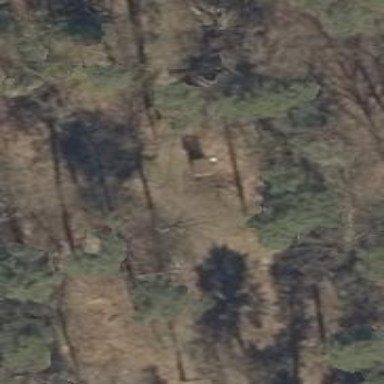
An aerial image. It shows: Shelter that serves as hunting stand.